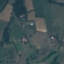
Land use / land cover: Pasture